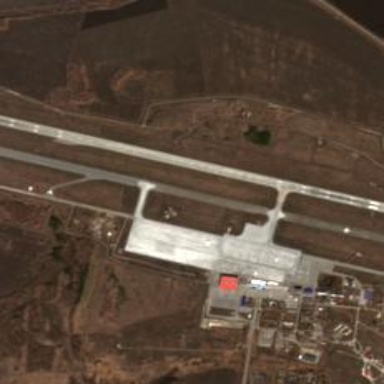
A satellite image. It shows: View of runway in airport.